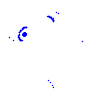
Particle: kaon